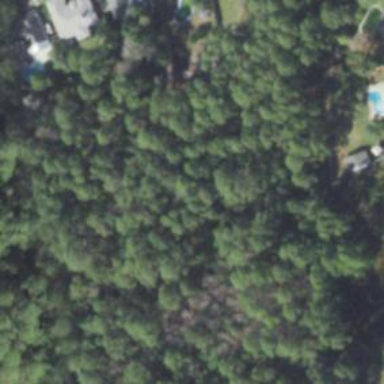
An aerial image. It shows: Mixed woodland with various types of leaves.